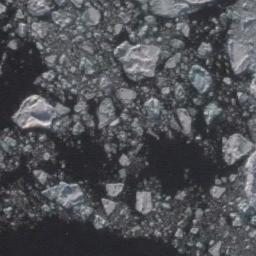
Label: sea_ice